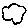
Label: cloud